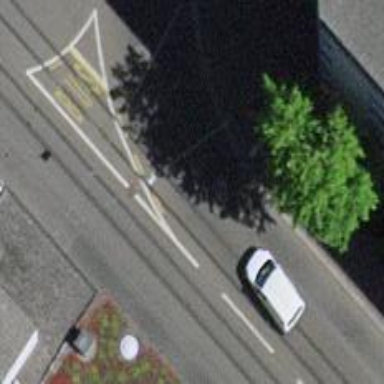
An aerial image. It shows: Tram level crossing on the railway.